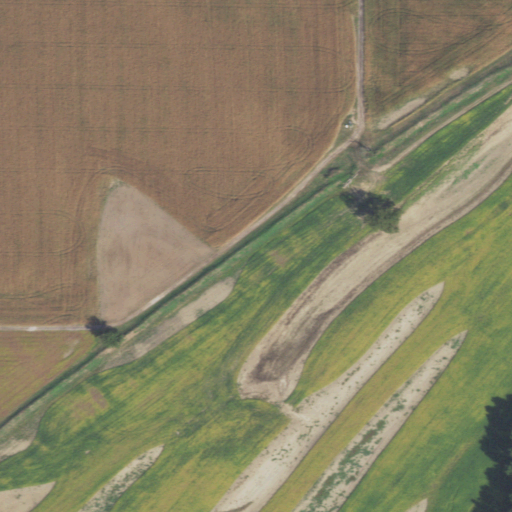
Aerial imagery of levee in Illinois named Denham Levee containing cultivated crops and open development